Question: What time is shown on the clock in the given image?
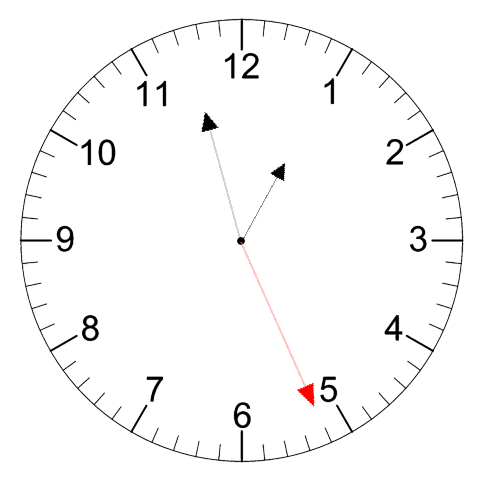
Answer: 12:57:26